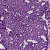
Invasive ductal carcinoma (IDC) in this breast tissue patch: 1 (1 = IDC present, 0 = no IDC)